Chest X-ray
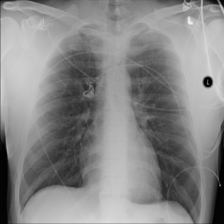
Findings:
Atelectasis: negative
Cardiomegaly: negative
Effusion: negative
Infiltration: negative
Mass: negative
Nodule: negative
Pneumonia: negative
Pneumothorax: negative
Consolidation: negative
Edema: negative
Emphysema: negative
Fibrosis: negative
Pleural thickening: negative
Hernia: negative